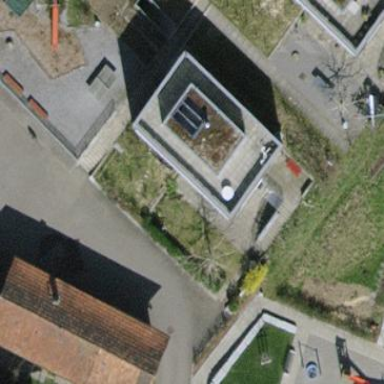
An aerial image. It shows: Flat-roofed building.